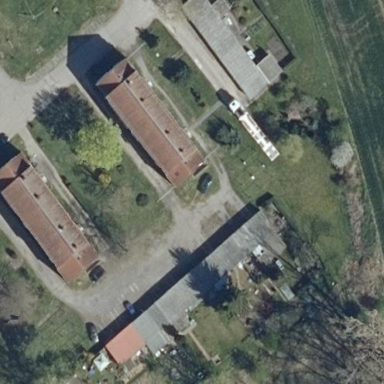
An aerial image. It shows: Group of garages.